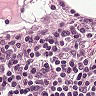
Metastatic tissue present: no